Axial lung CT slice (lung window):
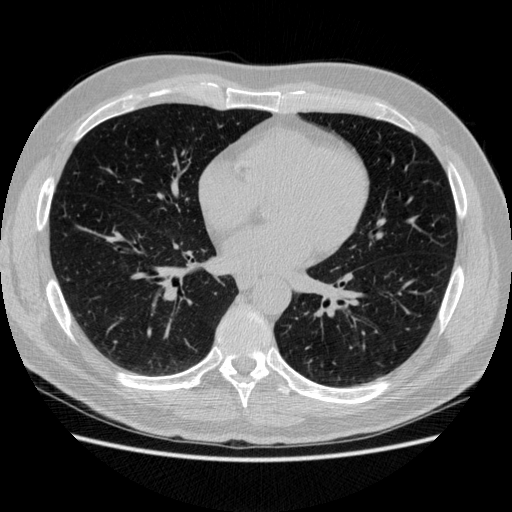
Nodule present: no